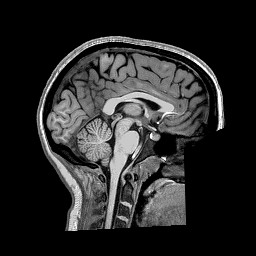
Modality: T1w
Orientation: sagittal